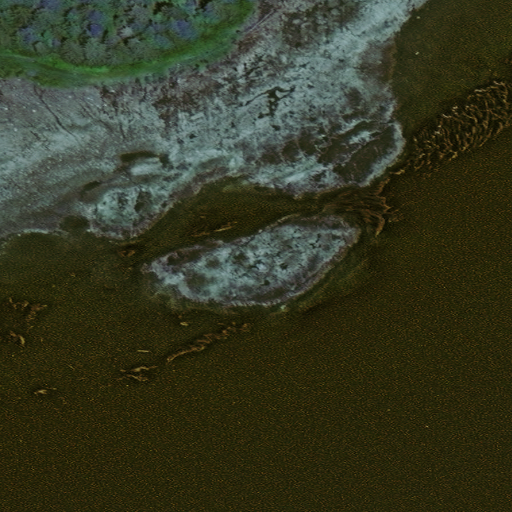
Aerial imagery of bar in Alaska named Prolewy Rocks containing only unknown